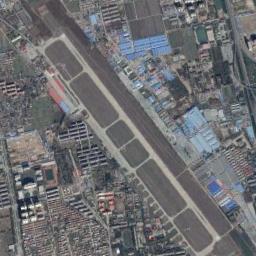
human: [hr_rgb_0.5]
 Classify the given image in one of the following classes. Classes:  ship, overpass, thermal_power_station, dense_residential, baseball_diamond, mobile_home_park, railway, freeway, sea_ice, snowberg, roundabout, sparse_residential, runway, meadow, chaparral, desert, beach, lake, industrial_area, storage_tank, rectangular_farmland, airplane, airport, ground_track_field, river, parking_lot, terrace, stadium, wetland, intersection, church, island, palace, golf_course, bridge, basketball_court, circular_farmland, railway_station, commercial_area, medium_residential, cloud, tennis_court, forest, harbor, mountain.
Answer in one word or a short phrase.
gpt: airport